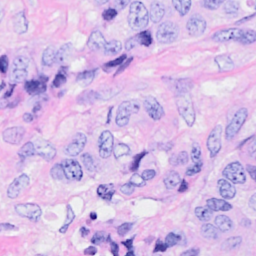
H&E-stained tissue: Breast